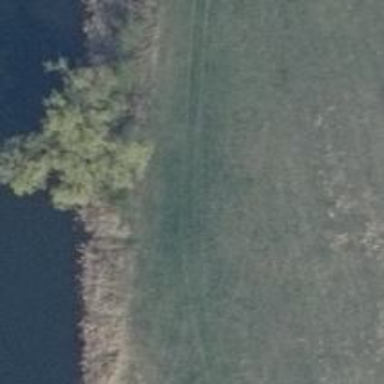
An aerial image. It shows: Grass track with grade 5 tracktype.